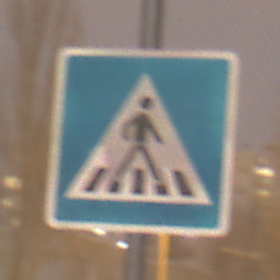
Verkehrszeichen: FussgaengerueberwegLinks
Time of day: Night
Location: Outdoor (Urban)
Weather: Overcast
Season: Winter
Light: Artificial